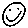
Label: smiley face